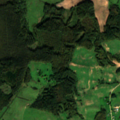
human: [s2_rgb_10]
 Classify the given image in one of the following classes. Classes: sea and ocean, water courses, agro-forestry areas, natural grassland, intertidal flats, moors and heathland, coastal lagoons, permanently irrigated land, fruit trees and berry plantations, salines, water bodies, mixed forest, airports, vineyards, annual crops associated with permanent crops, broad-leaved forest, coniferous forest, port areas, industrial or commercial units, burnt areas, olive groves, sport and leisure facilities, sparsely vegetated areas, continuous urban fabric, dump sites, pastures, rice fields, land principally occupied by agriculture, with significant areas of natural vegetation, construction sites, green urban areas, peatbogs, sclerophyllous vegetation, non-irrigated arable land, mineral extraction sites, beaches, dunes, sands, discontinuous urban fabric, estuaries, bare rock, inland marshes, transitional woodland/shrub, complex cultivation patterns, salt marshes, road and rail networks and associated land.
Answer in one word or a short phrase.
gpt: non-irrigated arable land, pastures, complex cultivation patterns, land principally occupied by agriculture, with significant areas of natural vegetation, broad-leaved forest, coniferous forest, mixed forest